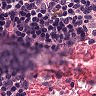
Metastatic tissue present: no